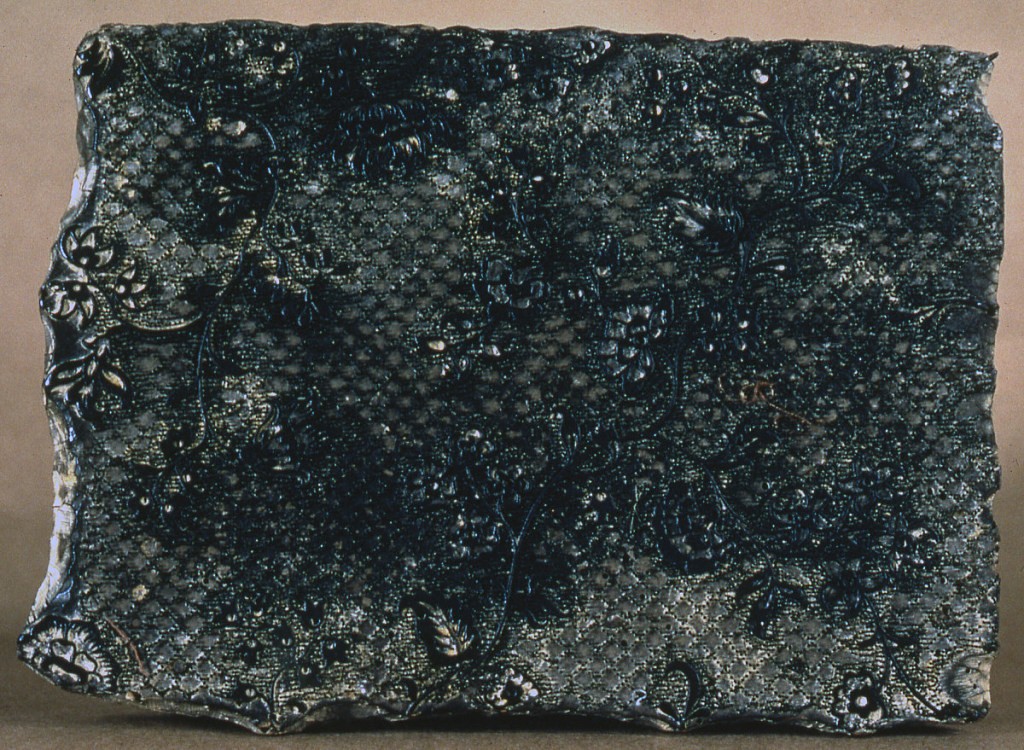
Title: Printing block
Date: late 18th century
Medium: wood, metal
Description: Block for printing textiles with a carved design of a thin, serpentine stem with flowers and leaves. Wire rods massed around pattern and set as diagonals in open spaces. Grooves in the sides for handling.